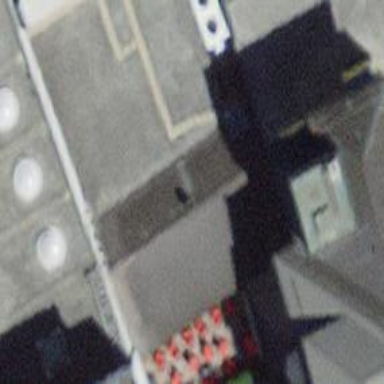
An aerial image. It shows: Restaurant.